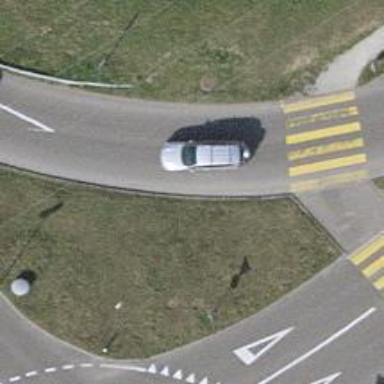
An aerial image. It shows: Secondary link road with asphalt surface.